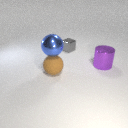
large brown rubber sphere in front of small gray metal cube